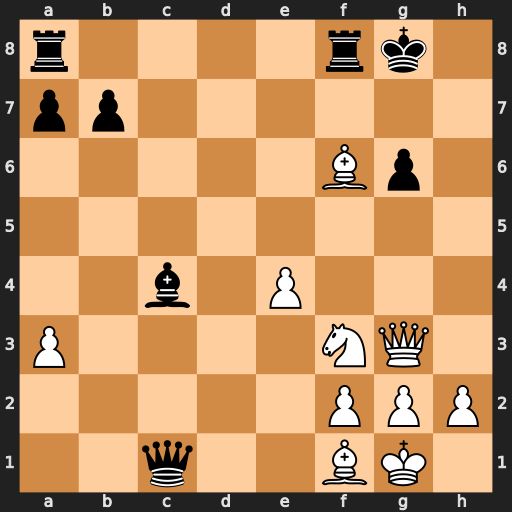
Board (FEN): r4rk1/pp6/5Bp1/8/2b1P3/P4NQ1/5PPP/2q2BK1
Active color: w
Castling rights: -
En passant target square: -
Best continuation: Qxg6#